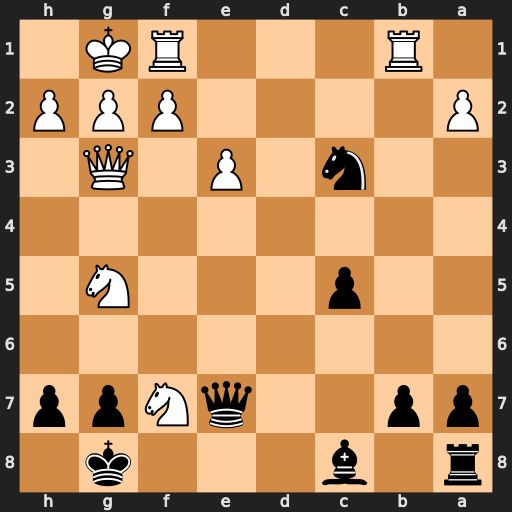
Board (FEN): r1b3k1/pp2qNpp/8/2p3N1/8/2n1P1Q1/P4PPP/1R3RK1
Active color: b
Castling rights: -
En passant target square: -
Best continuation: Ne2+ Kh1 Nxg3+